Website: bh-photo
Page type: delivery-shipping
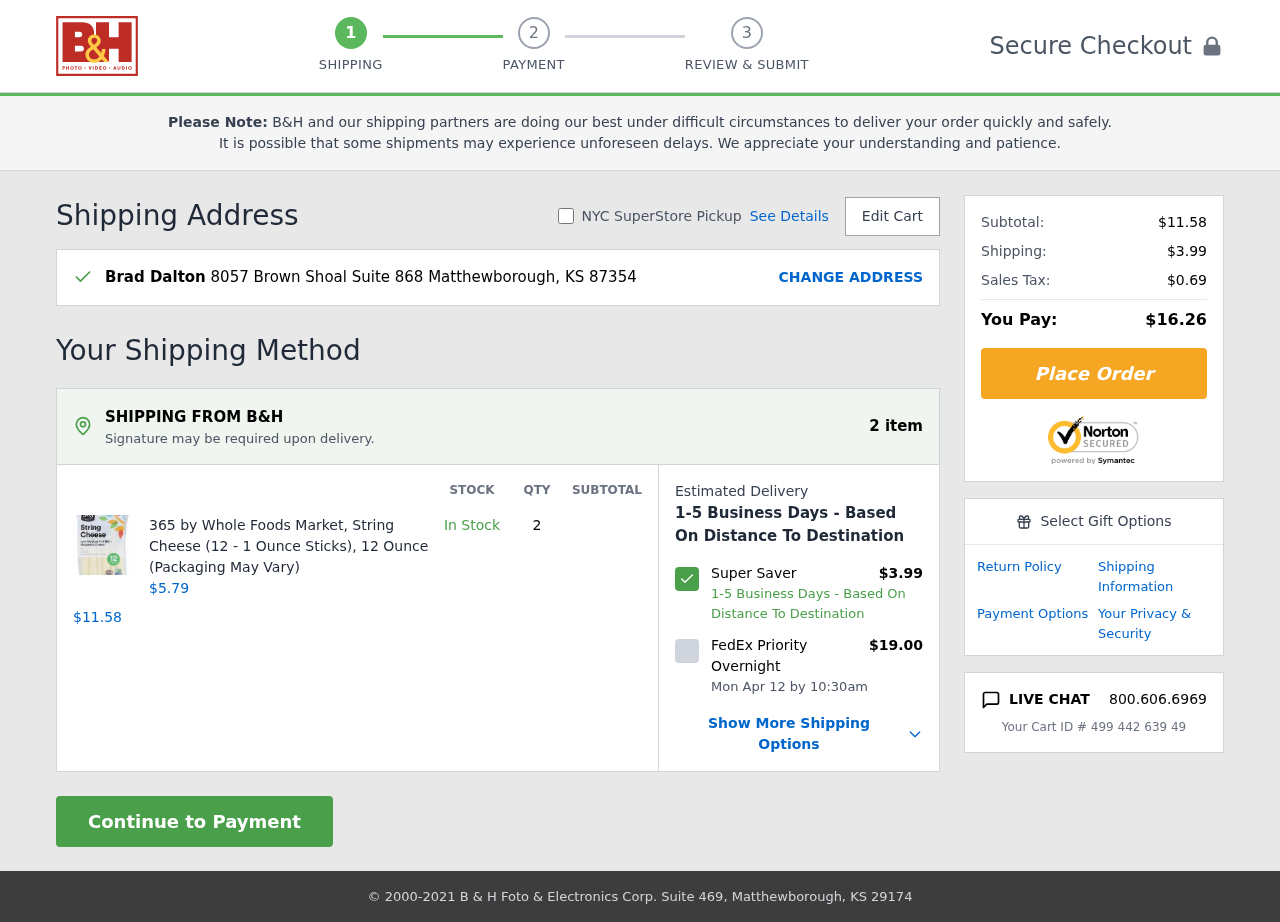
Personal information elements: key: PII_FULLNAME
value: Brad Dalton
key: PII_STREET
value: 8057 Brown Shoal Suite 868
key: PII_CITY_STATE_ZIP
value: Matthewborough, KS 87354
Product elements: key: PRODUCT1_NAME
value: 365 by Whole Foods Market, String Cheese (12 - 1 Ounce Sticks), 12 Ounce (Packaging May Vary)
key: PRODUCT1_PRICE
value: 5.79
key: PRODUCT1_QUANTITY
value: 2
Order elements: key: ORDER_NUM_ITEMS
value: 2 item
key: ORDER_SUBTOTAL2
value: $11.58
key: ORDER_SHIPPING_COST
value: $3.99
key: ORDER_DELIVERY_DATE
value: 1-5 Business Days - Based On Distance To Destination
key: ORDER_SUBTOTAL
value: $11.58
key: ORDER_SHIPPING_COST2
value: $3.99
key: ORDER_TAX
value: $0.69
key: ORDER_TOTAL
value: $16.26
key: ORDER_CART_ID
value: Your Cart ID # 499 442 639 49